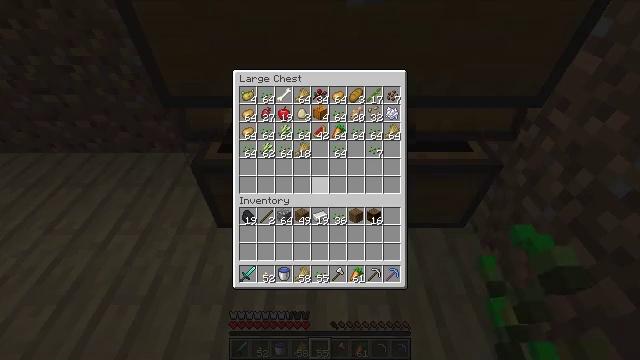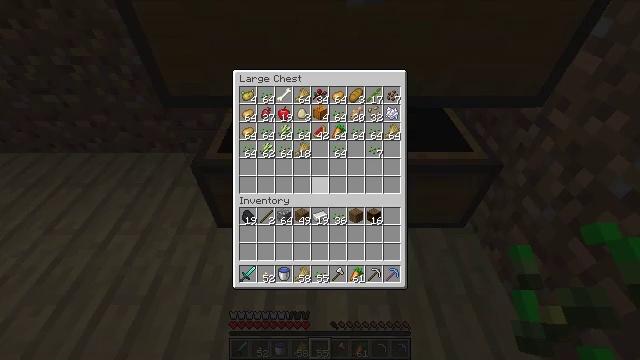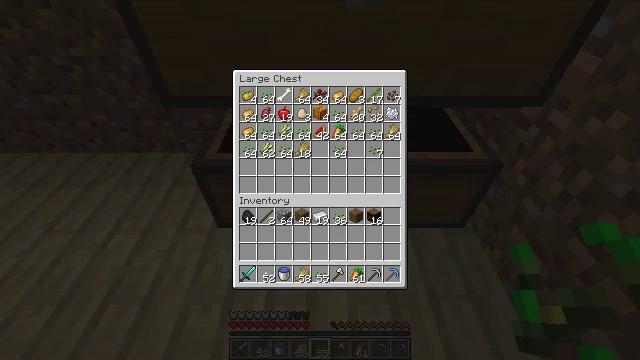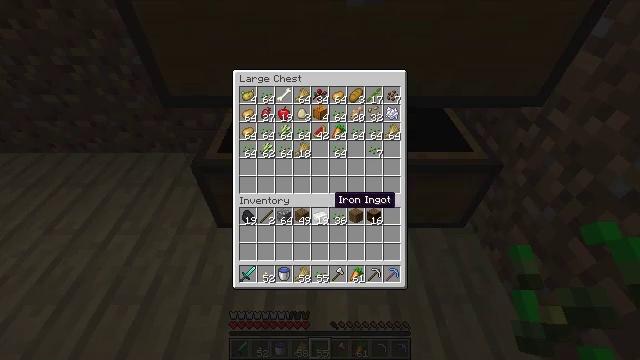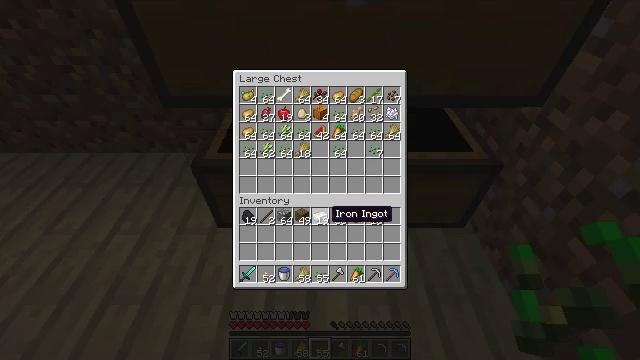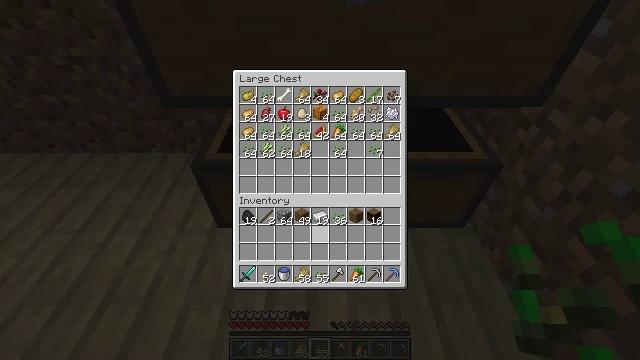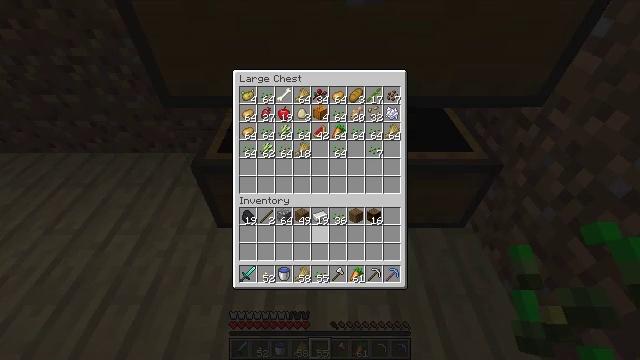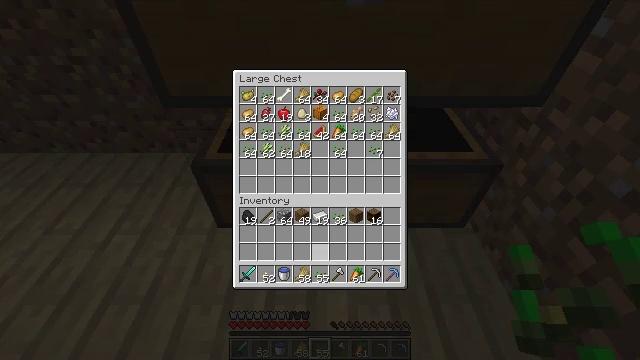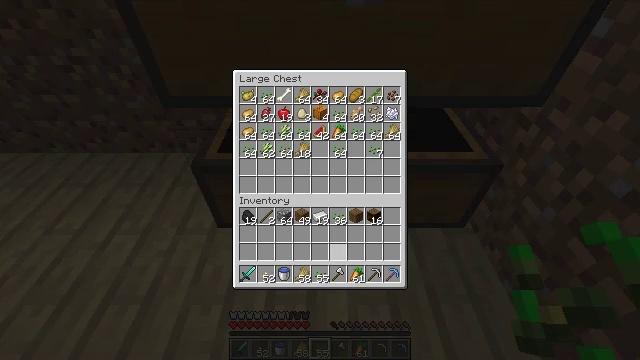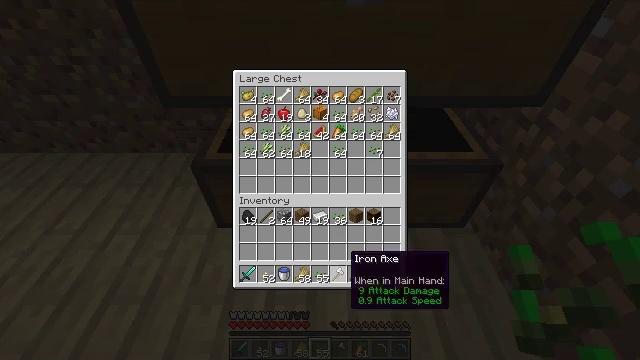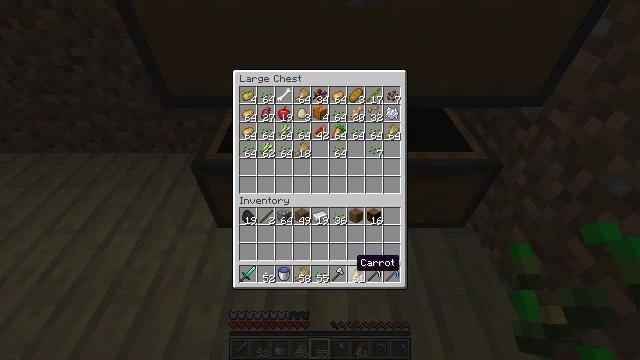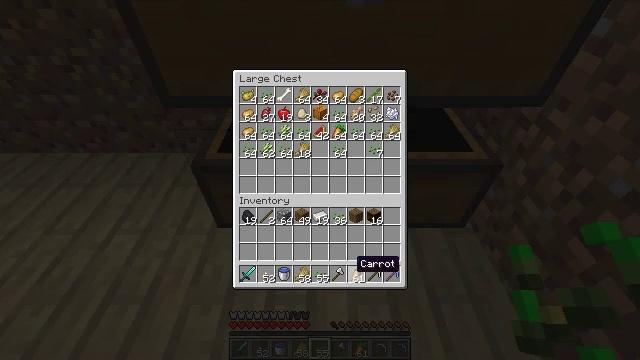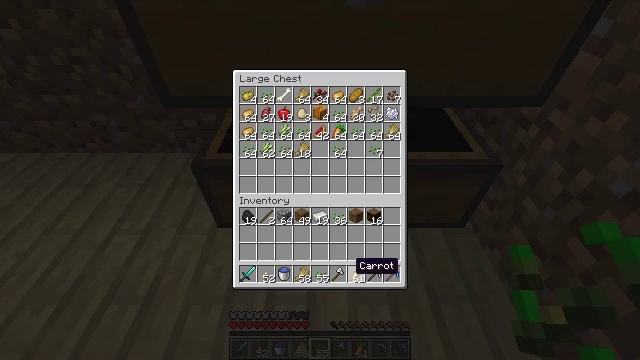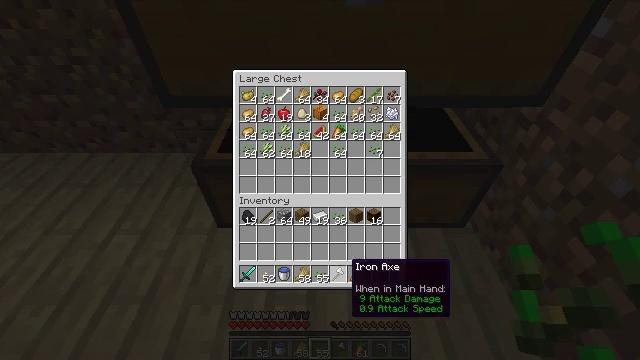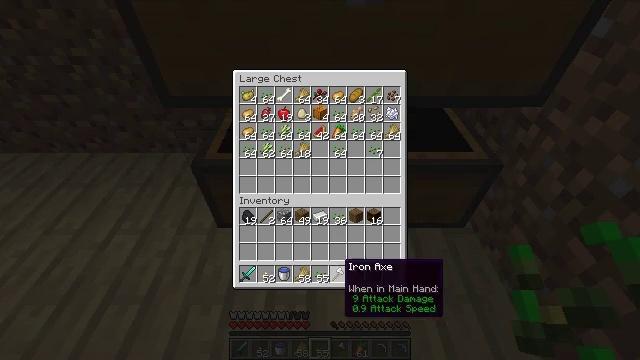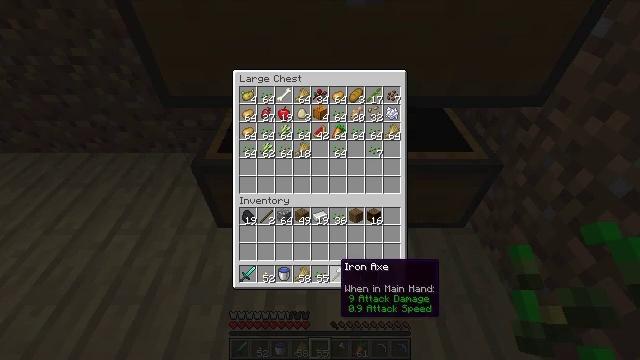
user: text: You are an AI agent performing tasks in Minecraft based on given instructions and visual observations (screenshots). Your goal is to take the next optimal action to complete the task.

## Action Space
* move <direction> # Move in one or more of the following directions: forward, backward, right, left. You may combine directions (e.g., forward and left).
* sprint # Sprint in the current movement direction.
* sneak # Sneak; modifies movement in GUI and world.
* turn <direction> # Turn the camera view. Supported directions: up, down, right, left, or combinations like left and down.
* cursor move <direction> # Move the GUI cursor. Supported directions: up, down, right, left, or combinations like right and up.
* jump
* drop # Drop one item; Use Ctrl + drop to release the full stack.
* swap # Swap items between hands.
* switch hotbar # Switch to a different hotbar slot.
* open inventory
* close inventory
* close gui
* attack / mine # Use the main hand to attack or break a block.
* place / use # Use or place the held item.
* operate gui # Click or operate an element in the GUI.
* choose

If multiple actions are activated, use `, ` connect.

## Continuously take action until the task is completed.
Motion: motion action
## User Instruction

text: Interact with the furnace to craft a baked potato.
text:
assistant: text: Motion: no_op
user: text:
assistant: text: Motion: cursor move down
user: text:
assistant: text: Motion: cursor move down
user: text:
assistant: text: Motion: sneak, cursor move down
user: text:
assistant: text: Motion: sneak, cursor move down
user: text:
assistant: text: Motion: sneak, cursor move down
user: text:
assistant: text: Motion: sneak, cursor move down
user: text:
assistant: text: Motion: sneak
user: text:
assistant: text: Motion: sneak, cursor move right and down
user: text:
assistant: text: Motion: sneak
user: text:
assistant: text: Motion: sneak
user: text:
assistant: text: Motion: sneak
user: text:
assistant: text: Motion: sneak
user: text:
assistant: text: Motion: sneak
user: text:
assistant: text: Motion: sneak
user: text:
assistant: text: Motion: sneak
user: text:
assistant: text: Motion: sneak
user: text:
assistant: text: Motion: sneak
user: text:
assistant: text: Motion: sneak
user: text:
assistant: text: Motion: sneak, operate gui
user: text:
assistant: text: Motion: sneak, operate gui
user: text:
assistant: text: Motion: sneak, cursor move left, operate gui
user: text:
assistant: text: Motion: sneak
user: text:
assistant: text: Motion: sneak, operate gui
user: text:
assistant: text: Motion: sneak, operate gui
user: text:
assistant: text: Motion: sneak, operate gui
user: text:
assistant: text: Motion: sneak, cursor move right and up
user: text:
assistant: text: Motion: sneak, cursor move right and up
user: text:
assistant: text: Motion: sneak, cursor move up
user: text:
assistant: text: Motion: sneak, cursor move up